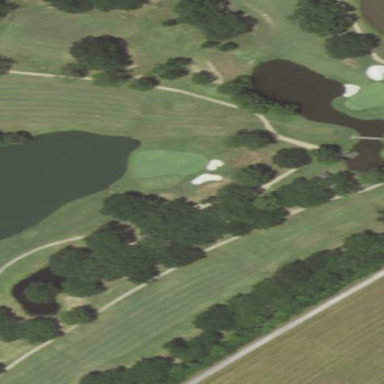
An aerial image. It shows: Golf fairway in the image.